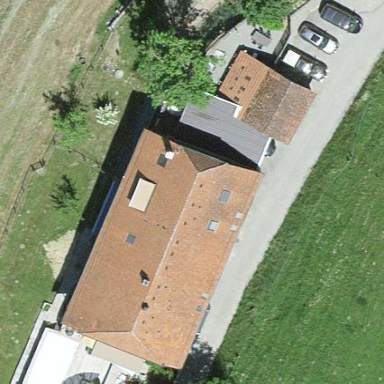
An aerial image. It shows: Farmyard area.